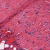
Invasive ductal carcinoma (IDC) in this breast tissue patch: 1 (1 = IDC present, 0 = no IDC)